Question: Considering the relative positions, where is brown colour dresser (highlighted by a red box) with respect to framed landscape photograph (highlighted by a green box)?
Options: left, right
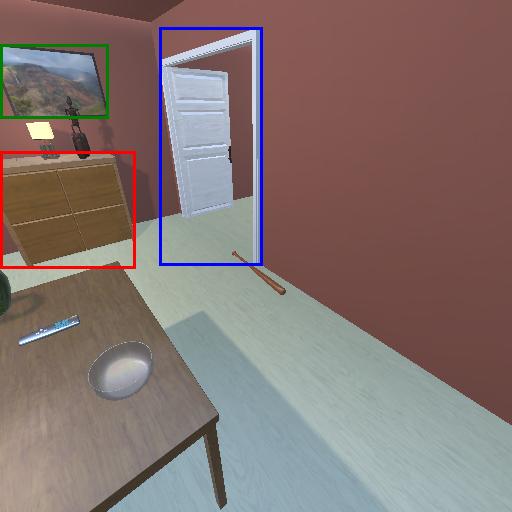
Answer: left